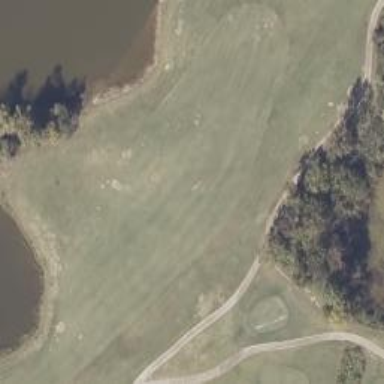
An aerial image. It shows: View of golf hole.